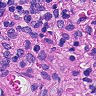
Metastatic tissue present: no